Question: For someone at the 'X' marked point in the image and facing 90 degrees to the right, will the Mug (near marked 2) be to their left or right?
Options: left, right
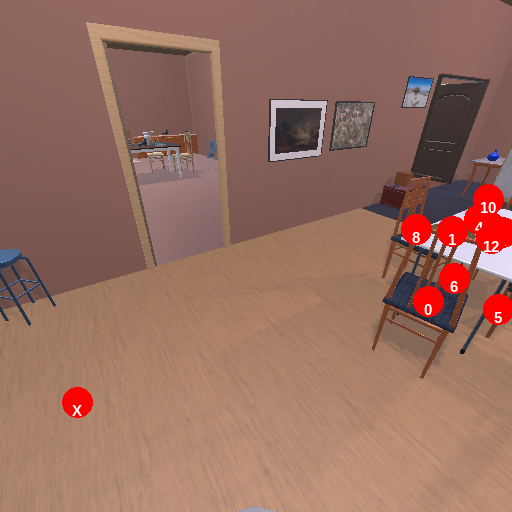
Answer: left